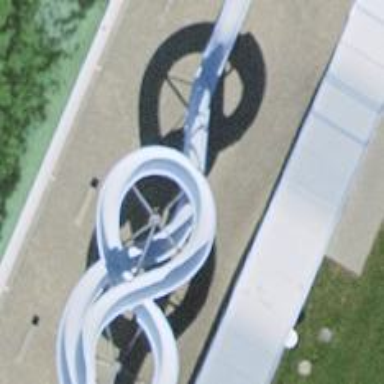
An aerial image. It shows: Water slide attraction.